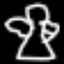
Label: angel